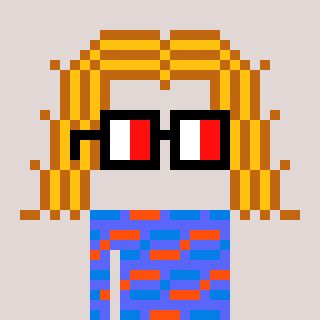
a pixel art character with square glasses with black frames and red eyes, a hair-shaped head and a purple-colored body on a warm background